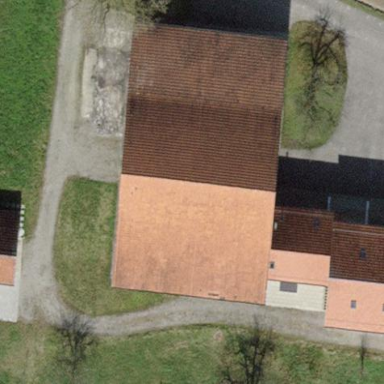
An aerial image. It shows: Farmyard area.